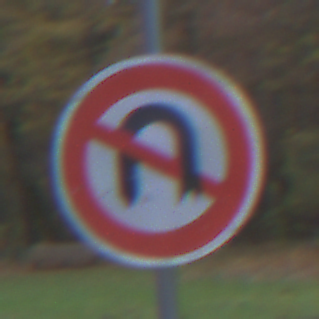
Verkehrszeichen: VerbotWenden
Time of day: SunriseSunset
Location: Outdoor (Nature)
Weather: PartlyCloudy
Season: Autumn
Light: Natural